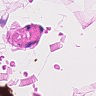
Metastatic tissue present: no